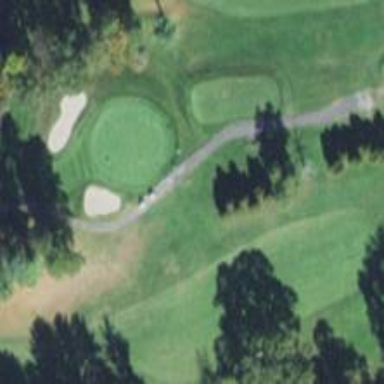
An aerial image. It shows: View of golf hole.